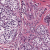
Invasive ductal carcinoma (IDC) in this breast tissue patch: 1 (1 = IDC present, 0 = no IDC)